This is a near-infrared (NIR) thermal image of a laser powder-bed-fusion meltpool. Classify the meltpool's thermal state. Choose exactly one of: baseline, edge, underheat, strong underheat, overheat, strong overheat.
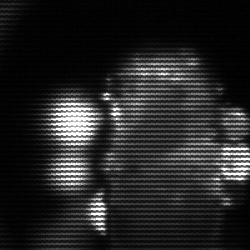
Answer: strong underheat